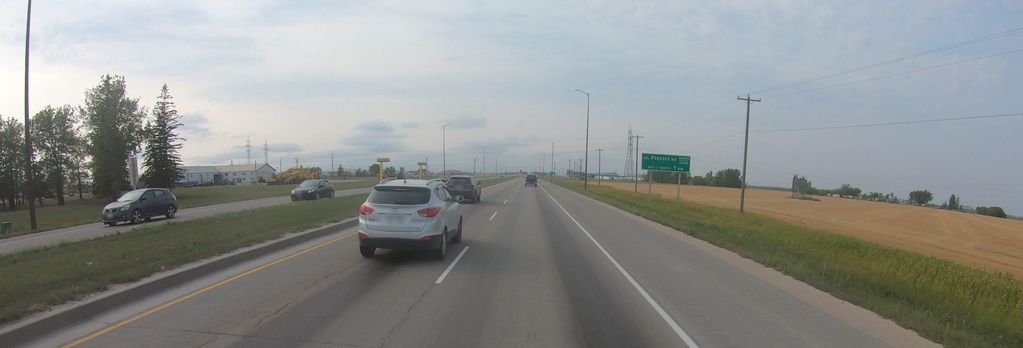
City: winnipeg